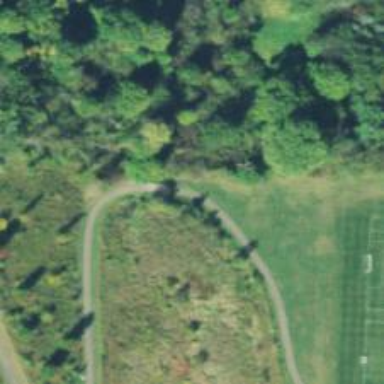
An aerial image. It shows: Footway with excellent trail visibility.